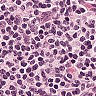
Metastatic tissue present: no